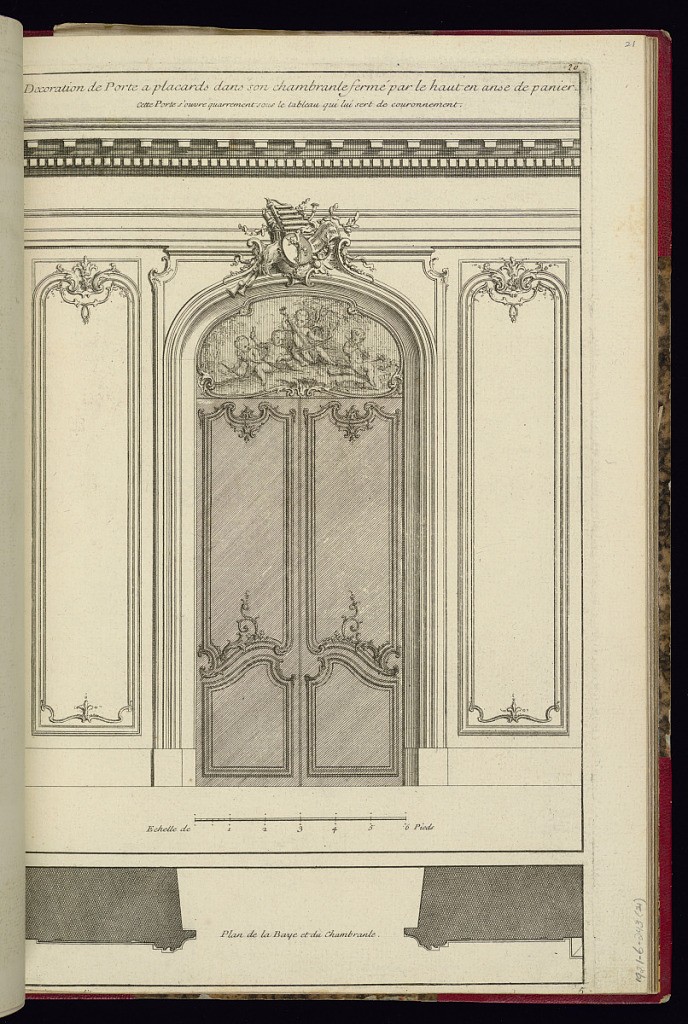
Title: Decoration de Porte a placards dans son chambranle fermé par le haut en anse de panier.
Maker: Jean Mariette, French, 1660–1742
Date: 1686-1742
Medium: Etching and engraving on laid paper
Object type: Print
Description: Design for a set of double doors with rocaille molding. Above the doors is a panel depicting four putti playing musical instruments in a landscape. Above the doorframe is a carved trophy of music al instruments. At the bottom of the plate is a scale bar of six French feet ("Echelle de 6 Pieds") and a cross section of the "Plan de la Baye et du Chambranle." The plate is numbered but not signed. The plate has been cut near the image line, and one can barely see in the lower left where Mariette's name has been cut.